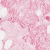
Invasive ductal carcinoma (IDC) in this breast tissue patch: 0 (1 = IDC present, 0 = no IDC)